Question: What's up everyone,
Thanks for your time.
I am making a Pong clone, and I want to restrict Box2D to two MouseJoints maximum; one MouseJoint maximum per paddle. The MouseJoints should be created only if one of the user's two touches lands within either of the two paddle's boundaries.
I am getting a weird result with my code. If my first touch lands within the left paddle and my second touch lands outside of either paddle, a second MouseJoint is created on the left paddle (see attached image).
Note: In addition to the two MouseJoints on the left paddle, there are two PrismaticJoints in the image; one attached to each paddle.

To no avail, I've tried all of the algorithms that I could think of or adapt from other people's code.
If a code solution example or link could be posted, I would be much obliged.
Here is my code:
'''
public class MyScreen implements Screen, InputProcessor{
/*========some variables and methods omitted for clarity========*/
/*multiple mouse joint experiment*/
public MouseJoint mouseJoint[] = new MouseJoint[2];
Body hitBody[] = new Body[2];
Body tempBody;
public MyScreen(Pong game) {
this.game = game;
}
/*---------------------Screen interface methods--------------------------*/
//methods omitted for clarity
/*---------------------end Screen interface methods----------------------*/
/*---------------------InputProcessor interface methods------------------*/
@Override
public boolean keyDown(int keycode) {
return false;
}
@Override
public boolean keyUp(int keycode) {
return false;
}
@Override
public boolean keyTyped(char character) {
return false;
}
@Override
public boolean touchDown(int screenX, int screenY, int pointer, int button) {
testPoint.set(screenX, screenY, 0);
camera.unproject(testPoint);
// ask the world which bodies are within the given
// bounding box around the mouse pointer
hitBody[pointer] = null;
world.QueryAABB(callback, testPoint.x - 1.0f, testPoint.y - 1.0f, testPoint.x + 1.0f, testPoint.y + 1.0f);
hitBody[pointer] = tempBody;
// if we hit something we create a new mouse joint
// and attach it to the hit body.
if (hitBody[pointer] != null) {
MouseJointDef def = new MouseJointDef();
def.bodyA = groundBody;
def.bodyB = hitBody[pointer];
def.collideConnected = true;
def.target.set(hitBody[pointer].getPosition().x, hitBody[pointer].getPosition().y);
def.maxForce = 3000.0f * hitBody[pointer].getMass();
mouseJoint[pointer] = (MouseJoint)world.createJoint(def);
hitBody[pointer].setAwake(true);
} else {
}
return false;
}
@Override
public boolean touchUp(int screenX, int screenY, int pointer, int button) {
if (mouseJoint[pointer] != null) {
world.destroyJoint(mouseJoint[pointer]);
mouseJoint[pointer] = null;
}
return false;
}
/**a temporary vector for delta target destination during touchDragged() method**/
Vector2 target = new Vector2();
@Override
public boolean touchDragged(int screenX, int screenY, int pointer) {
if (mouseJoint[pointer] != null) {
camera.unproject(testPoint.set(screenX, screenY, 0));
mouseJoint[pointer].setTarget(target.set(testPoint.x, testPoint.y));
}
return false;
}
@Override
public boolean mouseMoved(int screenX, int screenY) {
return false;
}
@Override
public boolean scrolled(int amount) {
return false;
}
/*----------------end InputProcessor interface methods------------------*/
/*------------------------helper methods------------------------------------*/
/*android screen touch vector for a mouse joint*/
Vector3 testPoint = new Vector3(); //we instantiate this vector and the callback here so we don't irritate the GC
QueryCallback callback = new QueryCallback() {
@Override public boolean reportFixture (Fixture fixture) {
// if the hit fixture's body is the ground body
// we ignore it
if (fixture.getBody() == groundBody) return true;
if (fixture.testPoint(testPoint.x, testPoint.y)) {
tempBody = fixture.getBody();
return false;
} else
return true;
}
};
/*------------------------end helper methods-------------------------------*/
}
'''
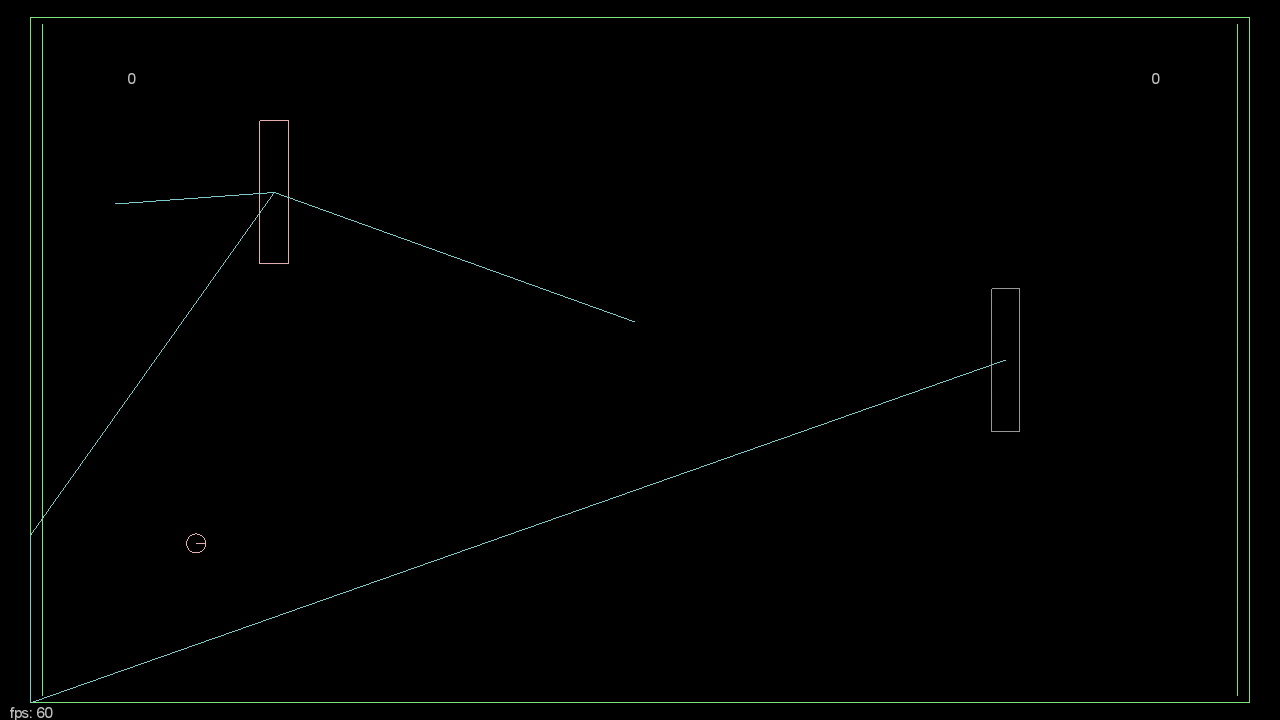
Answer: From what I can see the 'tempBody' is never reset to null. What that means is that the first time you touch the pad it sets the 'tempBody' to the touched paddle and then when you press outside the body the callback will not find a new body but not reset the 'testBody' to null, so when you assign 'testBody' to 'hitBody[pointer]' it is setting it to the first paddle.
The way your touch down function should look like is:
'''
@Override
public boolean touchDown(int screenX, int screenY, int pointer, int button) {
testPoint.set(screenX, screenY, 0);
camera.unproject(testPoint);
// ask the world which bodies are within the given
// bounding box around the mouse pointer
hitBody[pointer] = null;
world.QueryAABB(callback, testPoint.x - 1.0f, testPoint.y - 1.0f, testPoint.x + 1.0f, testPoint.y + 1.0f);
hitBody[pointer] = tempBody;
// if we hit something we create a new mouse joint
// and attach it to the hit body.
if (hitBody[pointer] != null) {
MouseJointDef def = new MouseJointDef();
def.bodyA = groundBody;
def.bodyB = hitBody[pointer];
def.collideConnected = true;
def.target.set(hitBody[pointer].getPosition().x, hitBody[pointer].getPosition().y);
def.maxForce = 3000.0f * hitBody[pointer].getMass();
mouseJoint[pointer] = (MouseJoint)world.createJoint(def);
hitBody[pointer].setAwake(true);
} else {
}
tempBody = null;
return false;
'''
}
This way the tempBody is always reset to null after use.